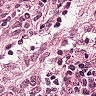
Metastatic tissue present: no